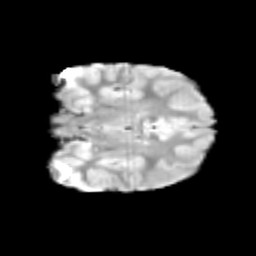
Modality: T2w
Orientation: coronal
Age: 10
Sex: female
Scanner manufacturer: siemens
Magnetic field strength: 3 T
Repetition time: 3.8 s
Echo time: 0.07 s